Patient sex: M
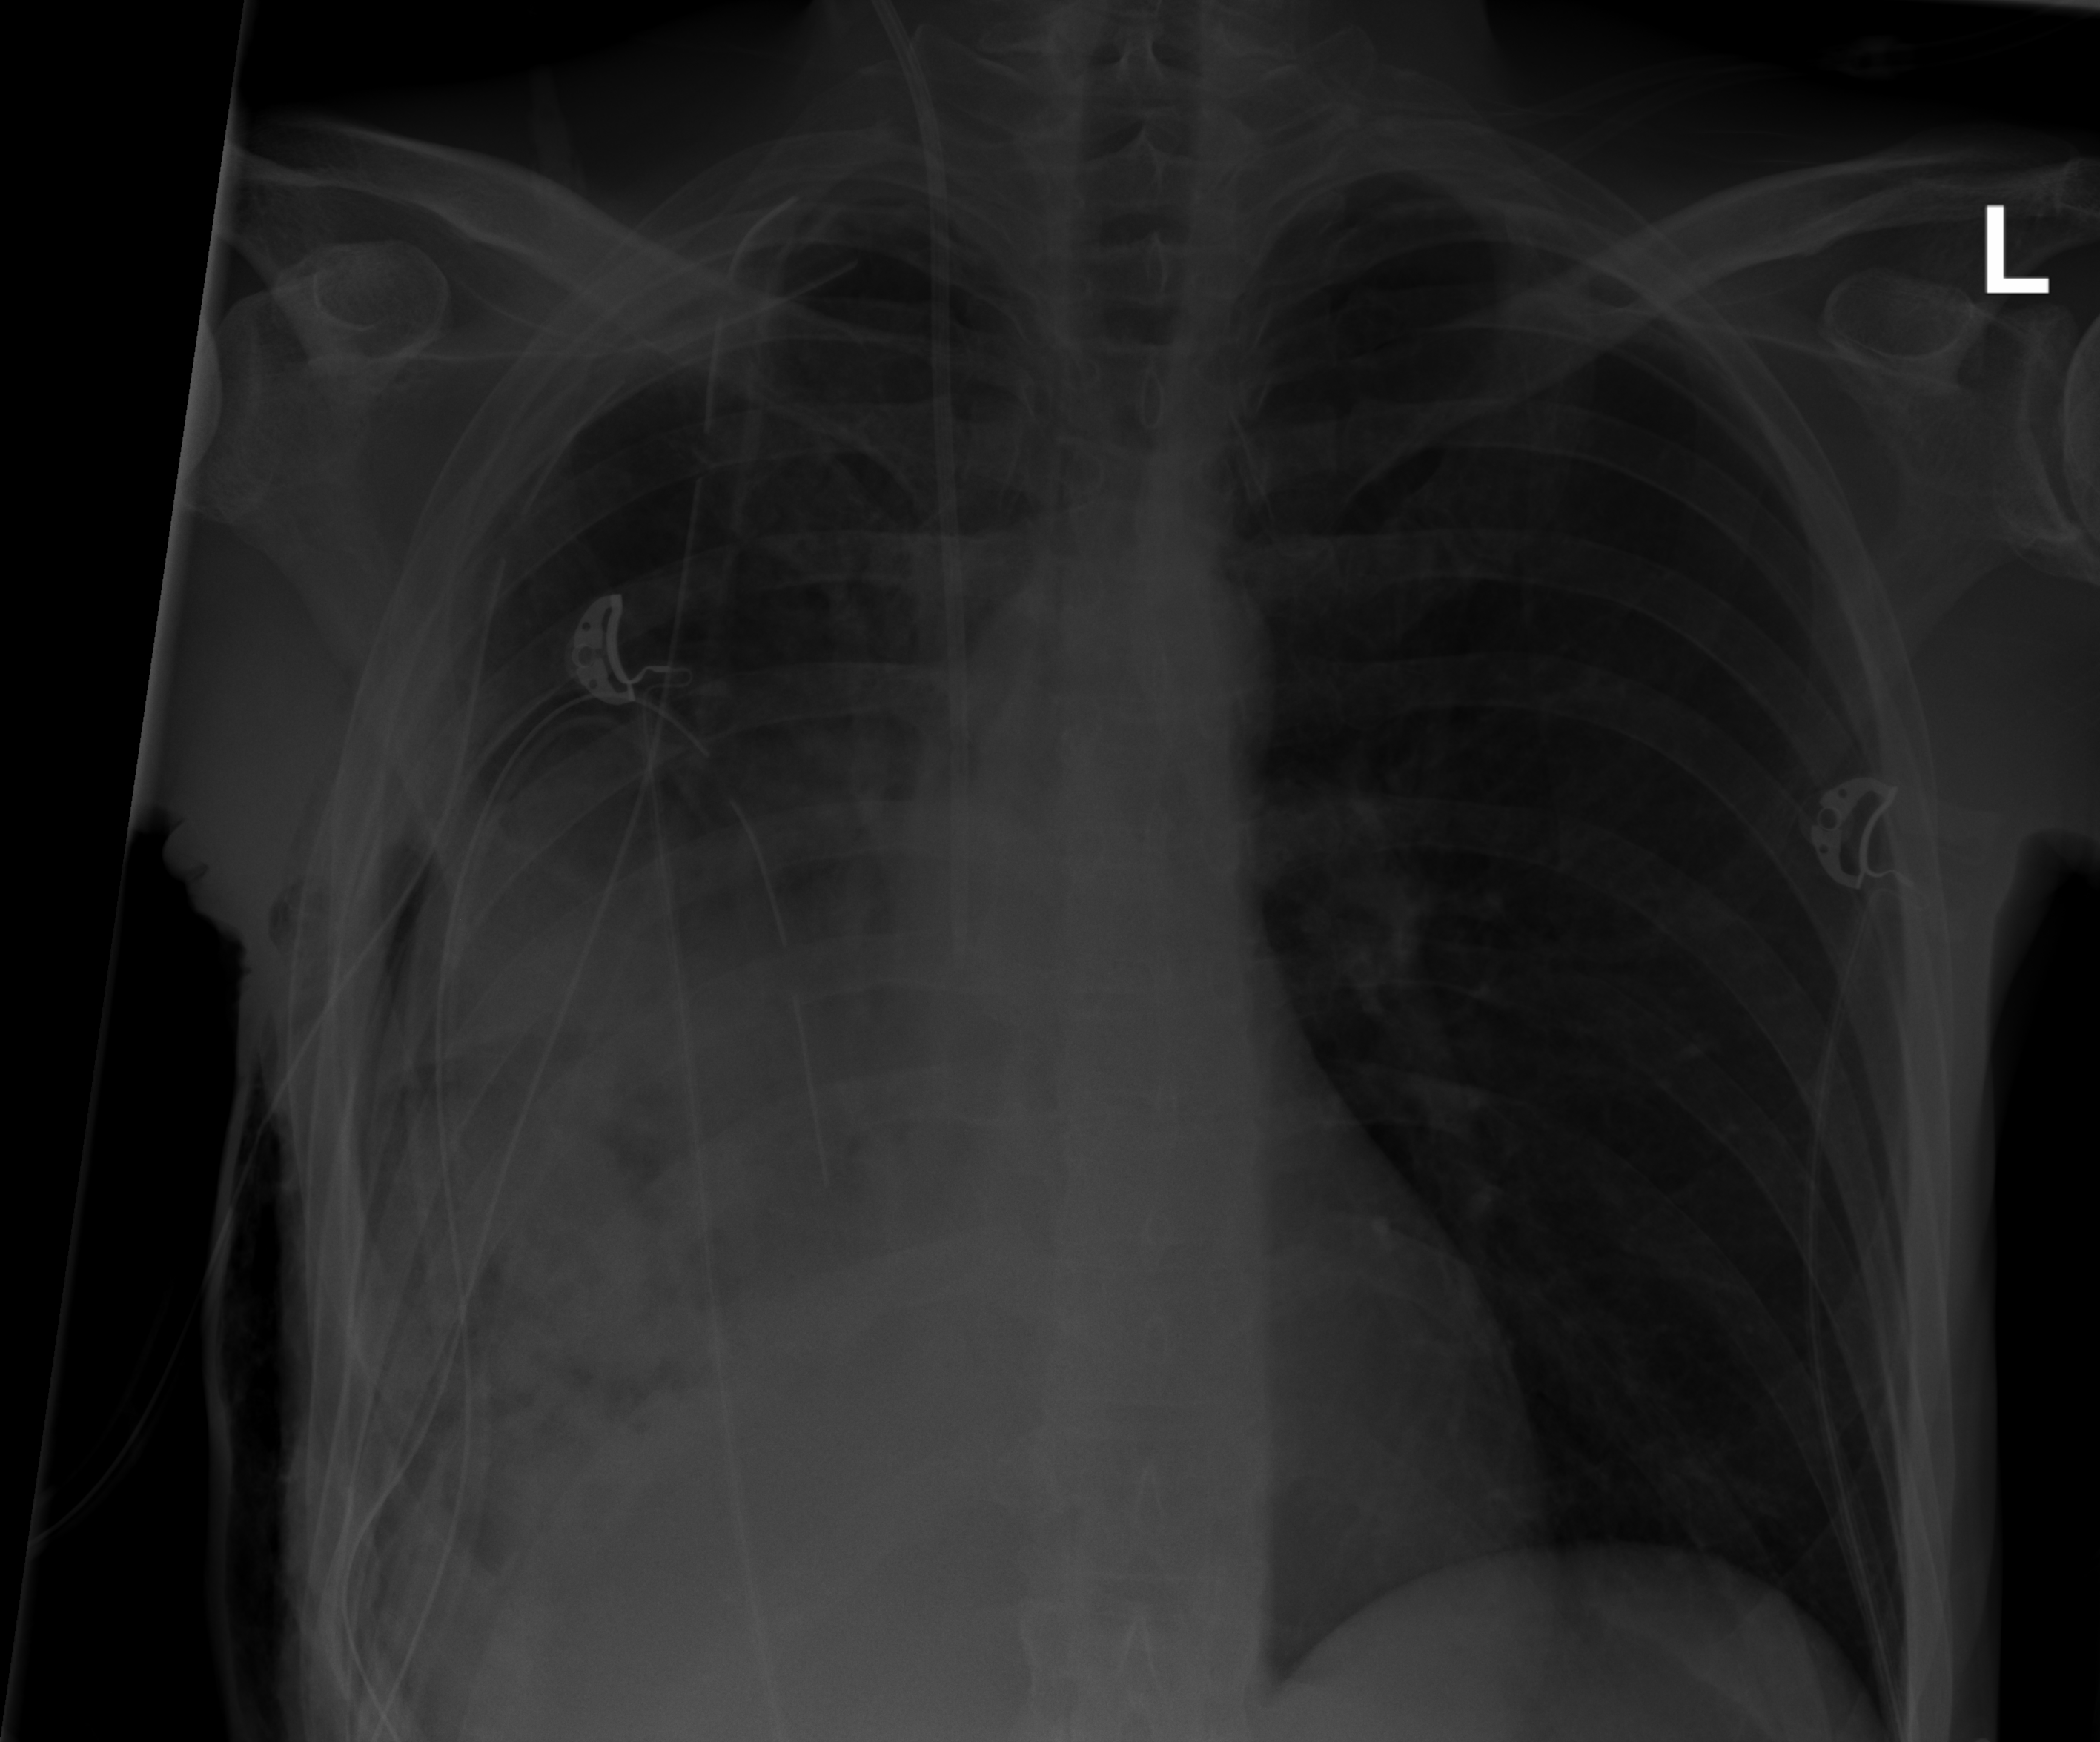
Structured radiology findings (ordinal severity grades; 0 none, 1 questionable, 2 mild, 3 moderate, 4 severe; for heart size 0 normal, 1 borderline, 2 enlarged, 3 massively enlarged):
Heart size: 0
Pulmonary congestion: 0
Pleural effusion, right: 1
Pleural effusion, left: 0
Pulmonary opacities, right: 3
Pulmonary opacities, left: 0
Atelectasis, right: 3
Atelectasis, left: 0